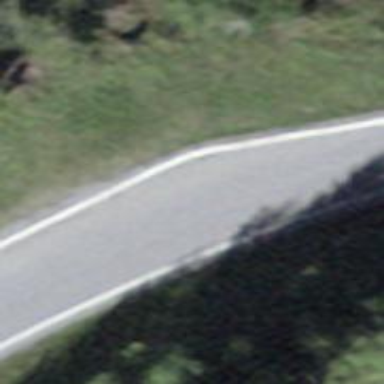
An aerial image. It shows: Passing place on the road.